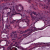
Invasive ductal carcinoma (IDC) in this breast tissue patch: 1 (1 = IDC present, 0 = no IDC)